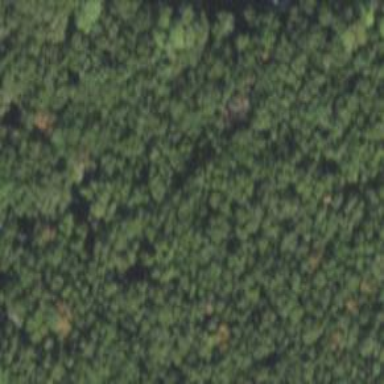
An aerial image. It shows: Mixed woodland with various types of leaves.